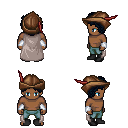
a pixel art fantasy rpg character, male body template, human, dark skin, gray cape, teal pants, raven curly afro hairstyle, leather cap, white cloth bracers, black shoes, four views (front, back, left, right), 2x2 character sprite sheet, small pixel art, hard edges, no anti-aliasing